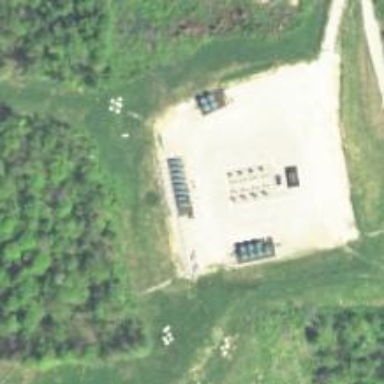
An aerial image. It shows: Petroleum well.